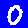
Digit: 0